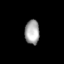
Tissue: lung
Cell type: T cells
Senescence score: 0.2229
Nuclear area (px): 346
Mean DAPI intensity: 167.179